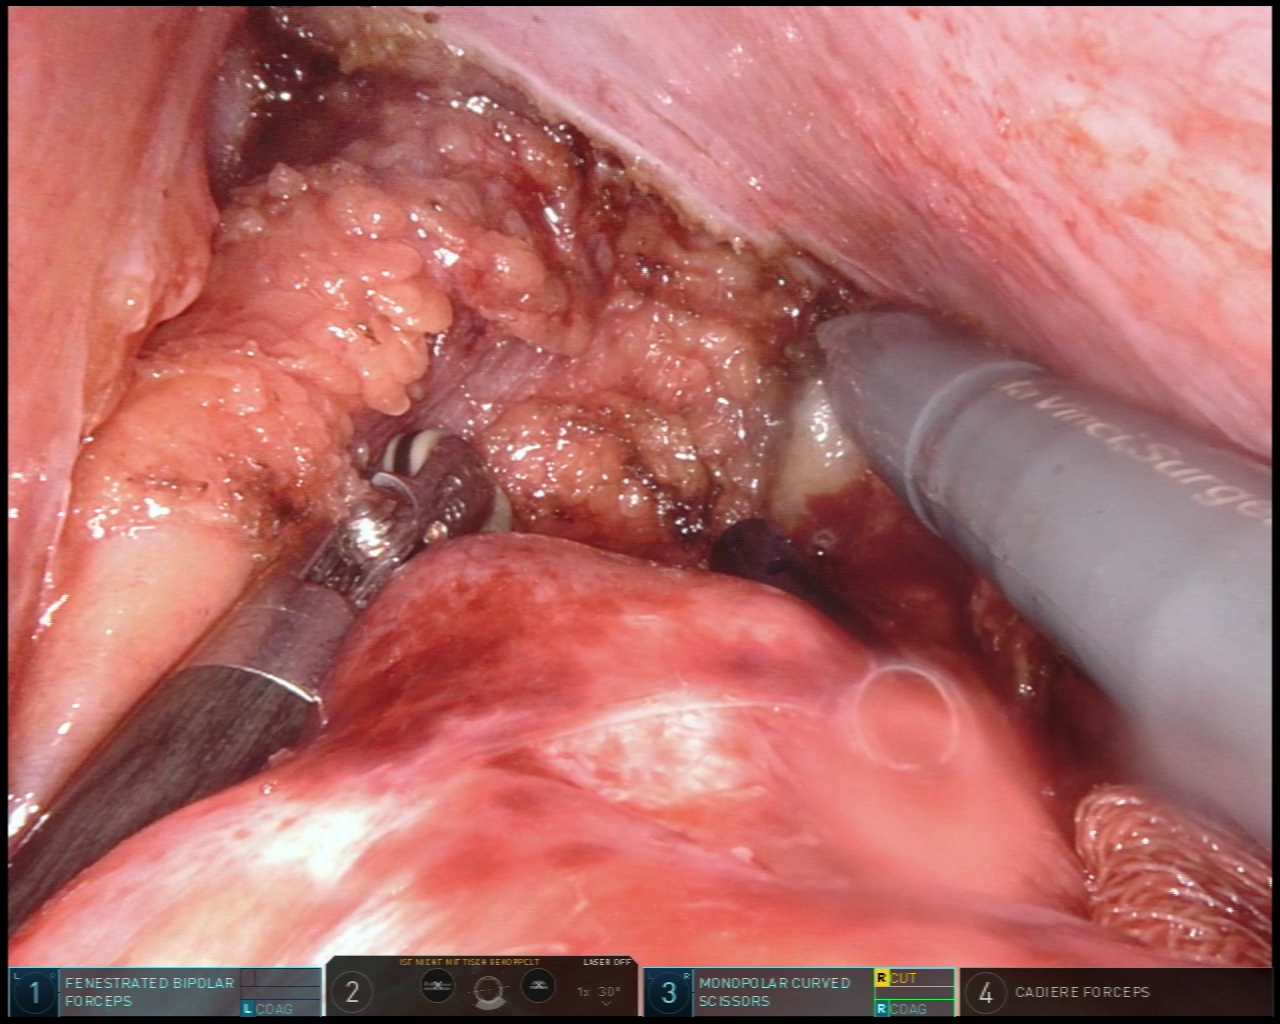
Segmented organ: vesicular_glands
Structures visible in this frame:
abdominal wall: no
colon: no
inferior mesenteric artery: no
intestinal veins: no
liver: no
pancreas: no
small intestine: no
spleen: no
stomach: no
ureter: no
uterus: no
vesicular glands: yes